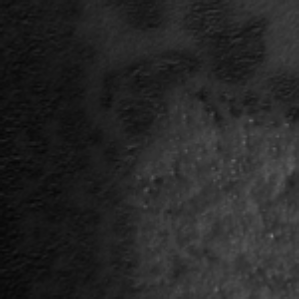
Label: frost